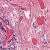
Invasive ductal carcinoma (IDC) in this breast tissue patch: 1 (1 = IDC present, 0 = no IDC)